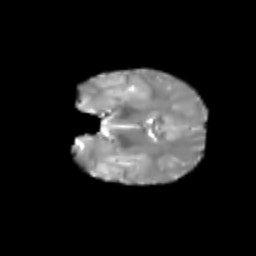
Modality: T2w
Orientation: coronal
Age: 6
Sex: male
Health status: healthy